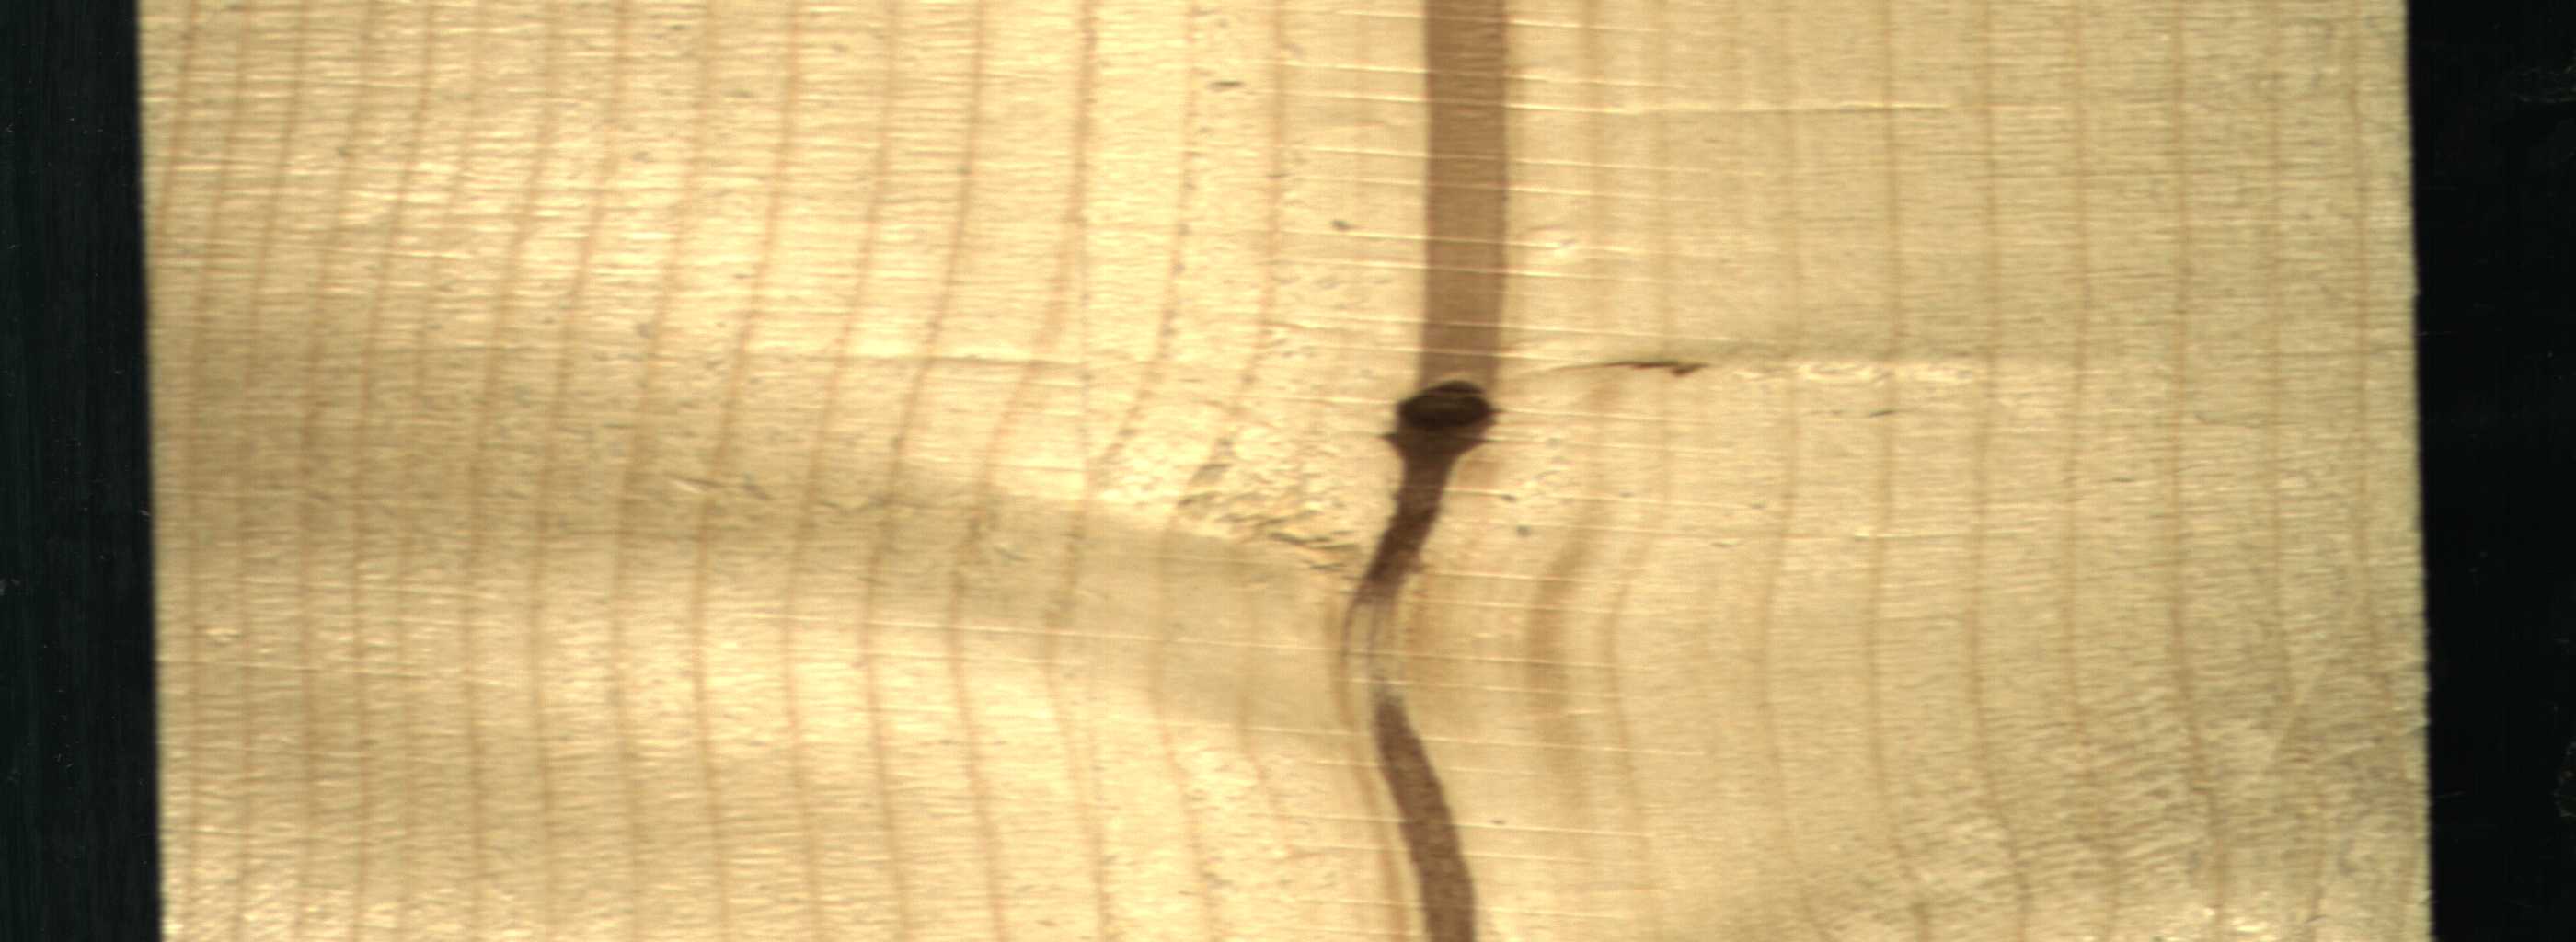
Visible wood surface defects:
Marrow
Quartzity
Quartzity